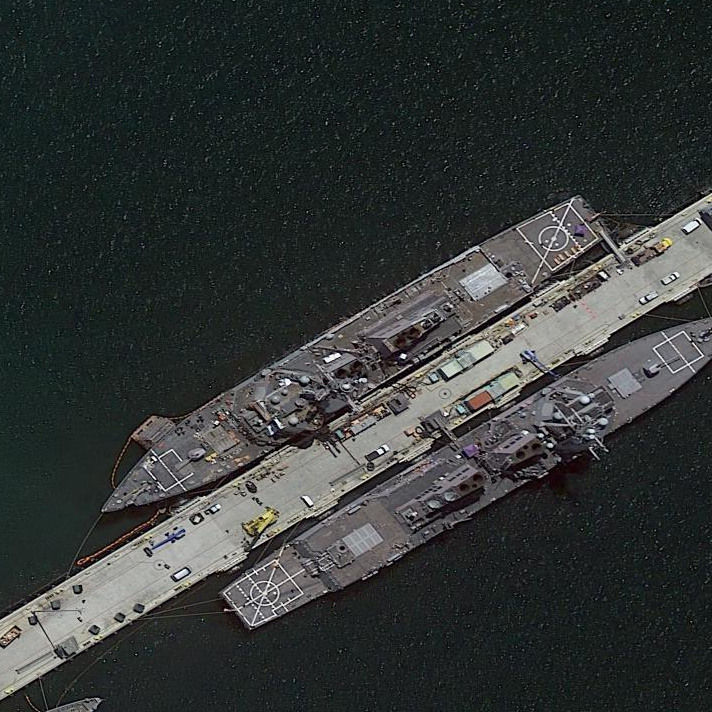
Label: Arleigh_Burke-class_destroyer